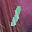
Label: 1